Question: I am fairly new to both Access and Databases and I'm struggling with how to add a new record into a table using a form, which gets its options from multiple other tables.
I have 4 tables which contain: a list of periods (tblPeriod), a list of pupils (tblNames), a list of subjects (tblAreaOfLearning) and a list of levels (tblLevels).
I want to create a form which will allow a user to select the period, then the pupil, then the subject, and then the level at which that pupil is attaining at that subject, and then add the ID's for all of these into a 5th table called tblMaster
I have no idea how to do this though? I have created a query linking everything to the master table by the ID's, but i have no idea how to create the form and the command to insert this into the new table?

All help appreciated
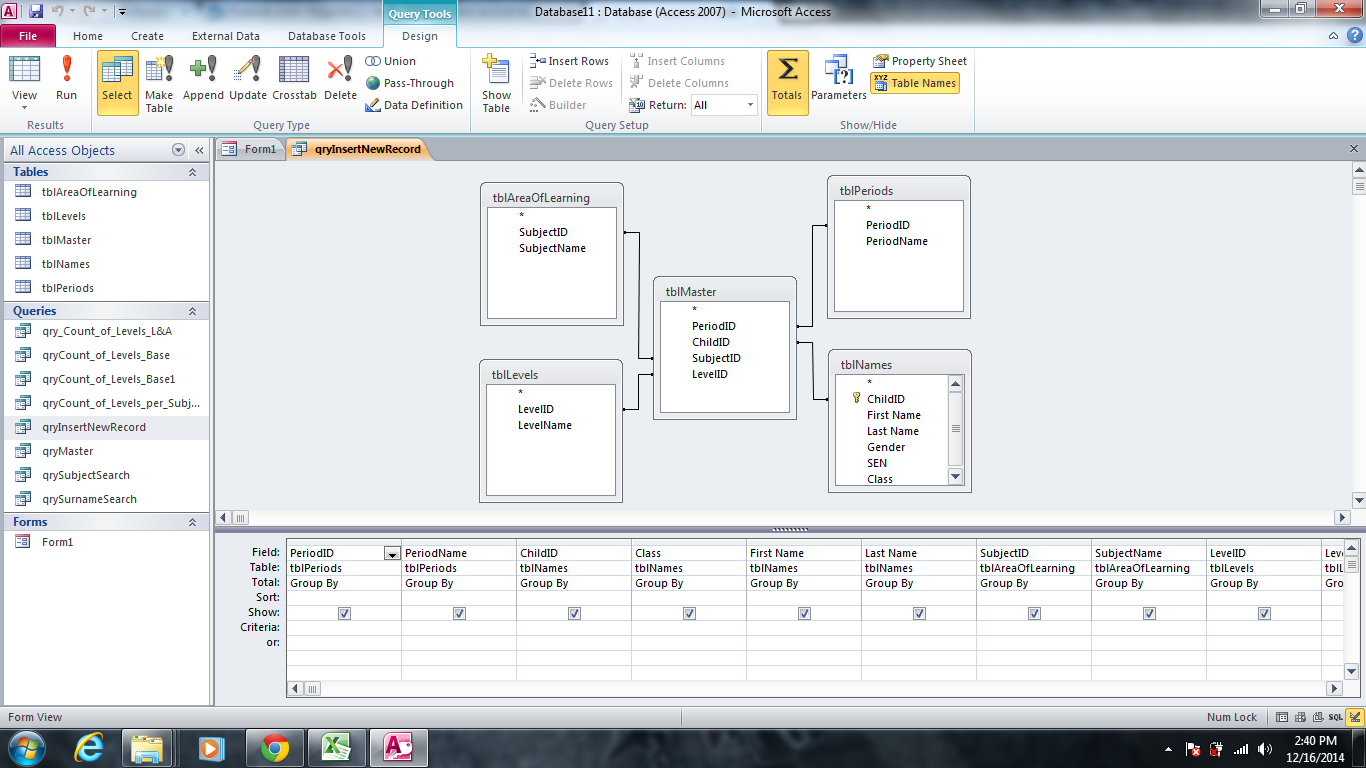
Answer: Here's an idea:
It looks like you can scrap your query idea, and do this instead...
Create a new form with 4 combo boxes:
cboPeriodID- user to select the period (recordsource tblPeriod query)
cboNameID- then the pupil (recordsource tblNames query)
cboAreaOfLearningID- then the subject (recordsource tblAreaOfLearning query)
cboLevelID- then the level at which that pupil is attaining at that subject (recordsource tblLevels query)
Then have a command but at the bottom of the
form with an Event Procedure to run the SQL to
insert the values into the master table.
Sub btnSubmit_Click()
dim strSQL as string
strSQL="INSERT INTO tblMaster (m_period_id,m_name_id,m_areaoflearn_id,m_level_id) VALUES (" & cboPeriodID & "," & cboNameID & "," & cboAreaOfLearningID & "," & cboLevelID & ")"
CurrentDB.Execute strSQL
End Sub